Interaction volume radius: 5 \u00c5
Interaction volume height: 15 \u00c5
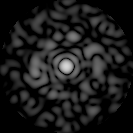
Disorder parameter: 0.8554